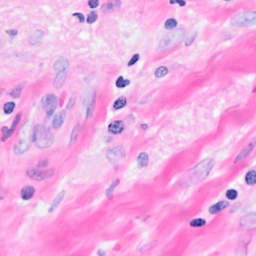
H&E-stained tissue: Breast